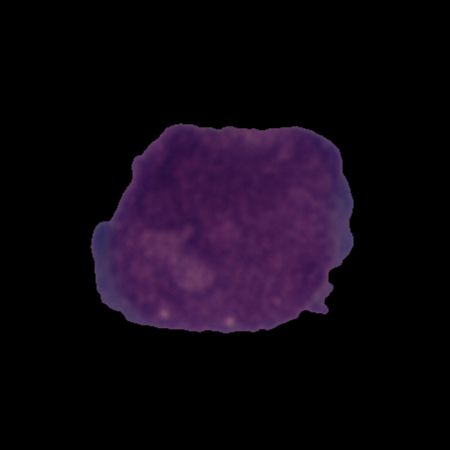
Label: cancer